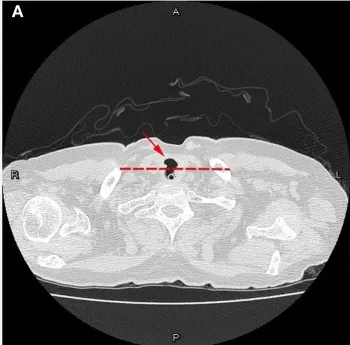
Computed tomography plain scans of the chest. (A,B) Preoperative views of the patient with a nasogastric tube in place. (A) Transverse position.
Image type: radiology (ct)